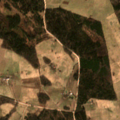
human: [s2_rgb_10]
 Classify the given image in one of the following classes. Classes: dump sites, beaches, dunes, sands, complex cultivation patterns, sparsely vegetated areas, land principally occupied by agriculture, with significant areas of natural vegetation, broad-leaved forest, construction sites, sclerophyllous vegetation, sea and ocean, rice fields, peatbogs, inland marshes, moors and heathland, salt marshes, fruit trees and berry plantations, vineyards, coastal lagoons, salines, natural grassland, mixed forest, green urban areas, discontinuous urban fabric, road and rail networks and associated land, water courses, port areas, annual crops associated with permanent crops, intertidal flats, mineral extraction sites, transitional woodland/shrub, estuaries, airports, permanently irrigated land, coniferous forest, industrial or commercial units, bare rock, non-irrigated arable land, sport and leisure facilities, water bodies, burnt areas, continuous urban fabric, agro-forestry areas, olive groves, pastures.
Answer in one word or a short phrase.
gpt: non-irrigated arable land, pastures, land principally occupied by agriculture, with significant areas of natural vegetation, coniferous forest, mixed forest